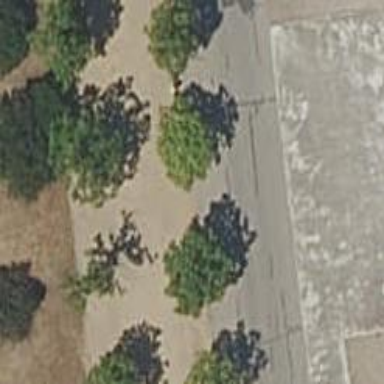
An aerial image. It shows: Paved footway.